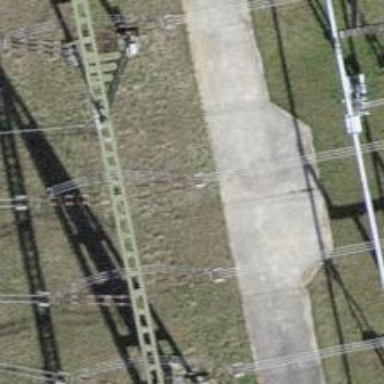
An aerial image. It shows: Insulator used in power systems.